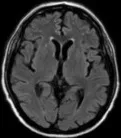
Shoot from brain MRI of May 8 in :. Show T2-FLAIR acquisition.
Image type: radiology (mri)